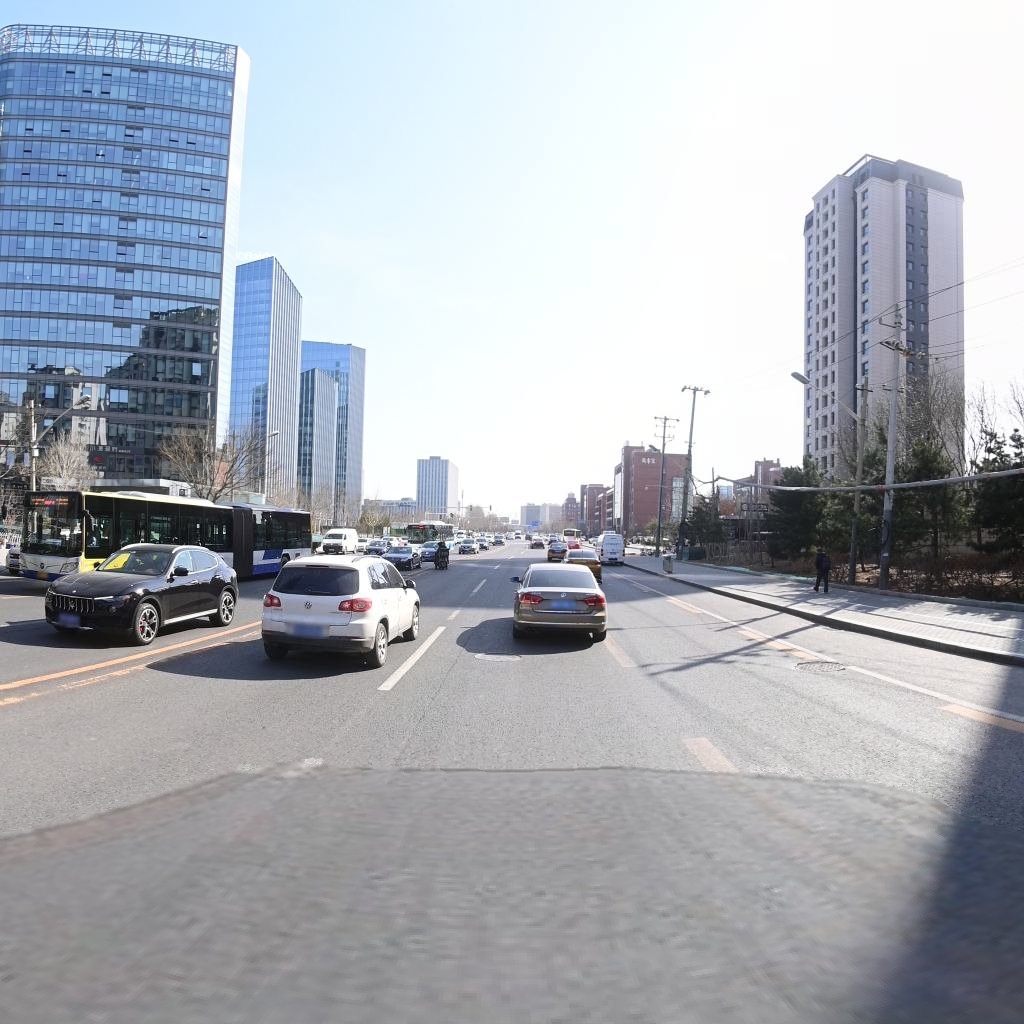
Region: Chaoyang
Road damage annotations: manhole cover, longitudinal crack, manhole cover